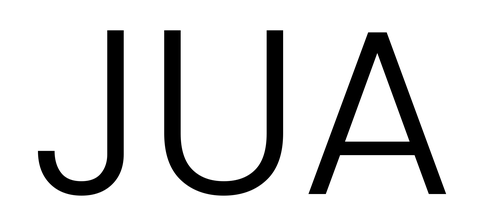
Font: Poppins-Light